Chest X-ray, PA view. Patient: 37 years old, sex F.
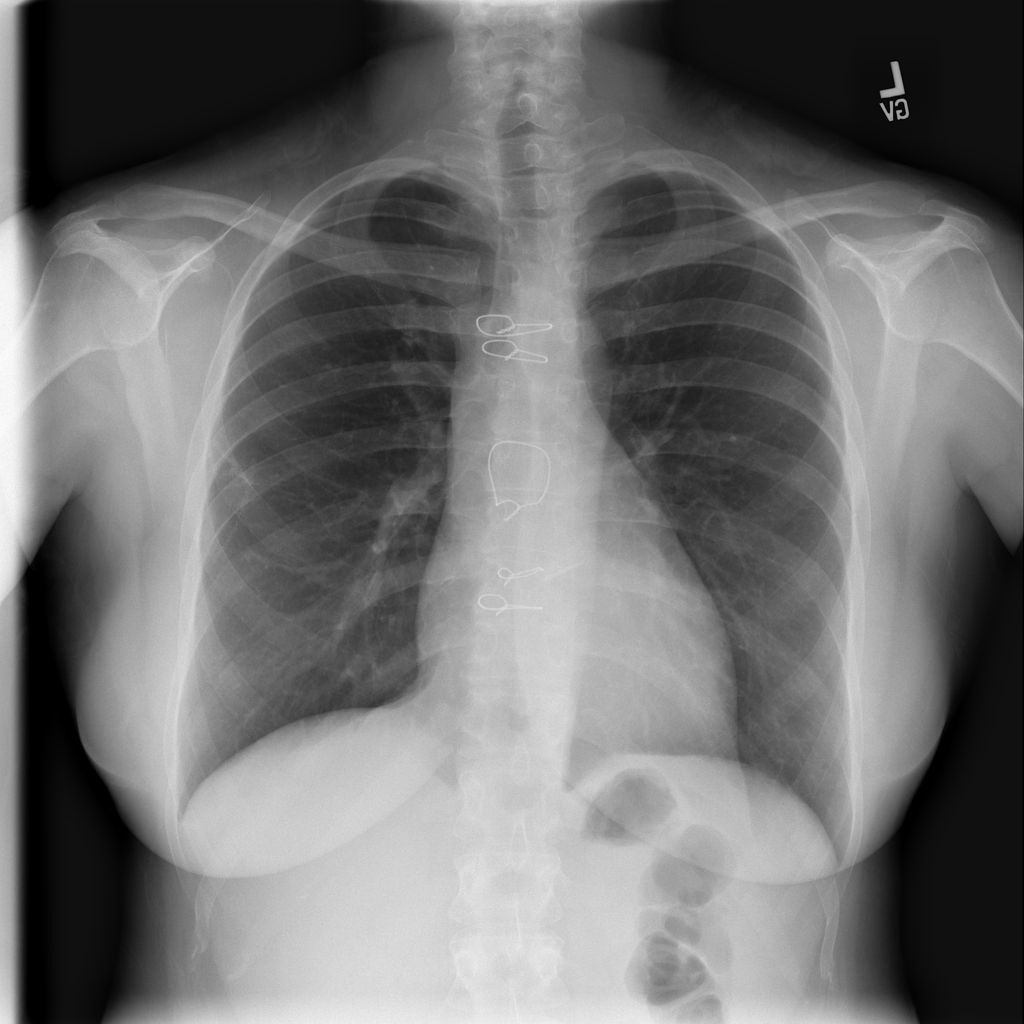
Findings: Pneumothorax